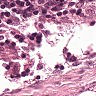
Metastatic tissue present: no